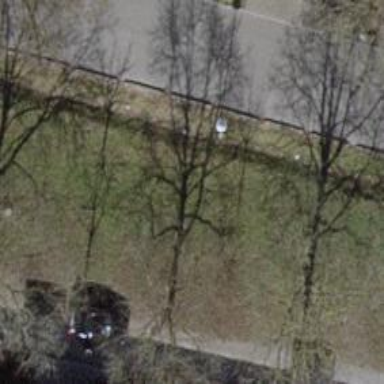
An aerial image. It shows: Tree-lined avenue.